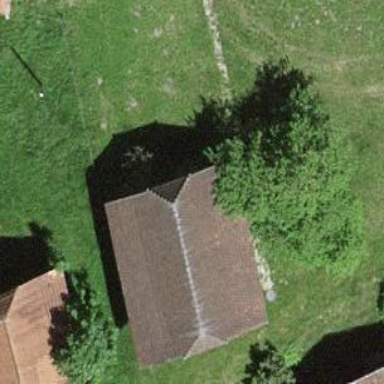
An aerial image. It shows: Barn.